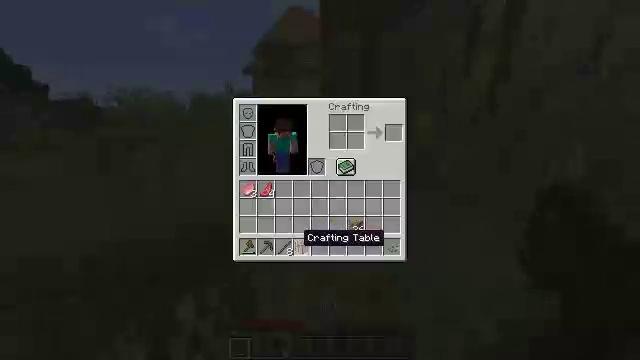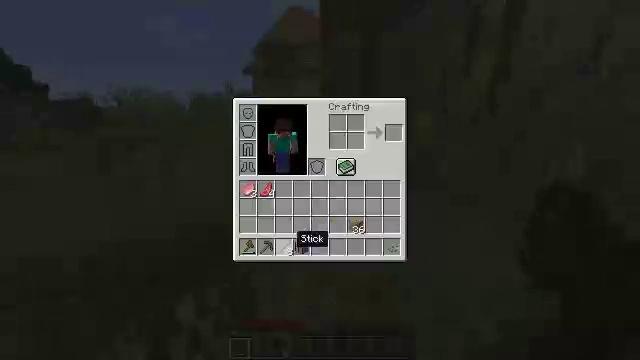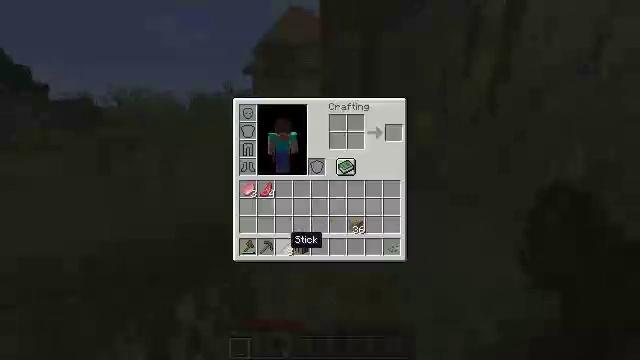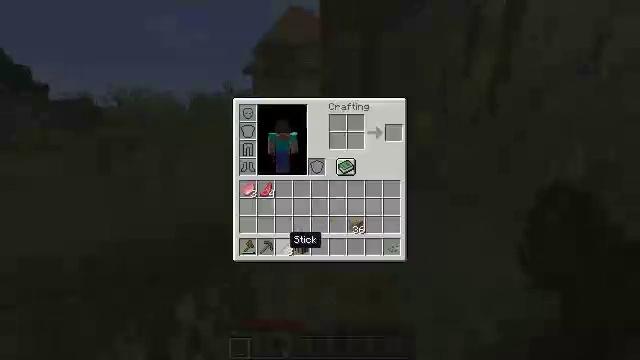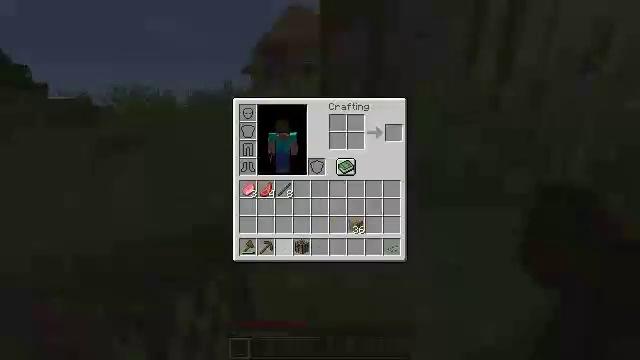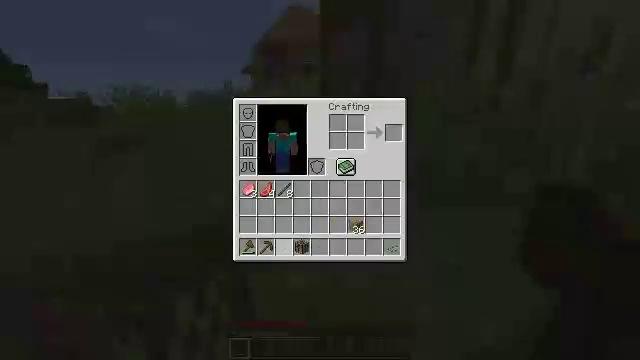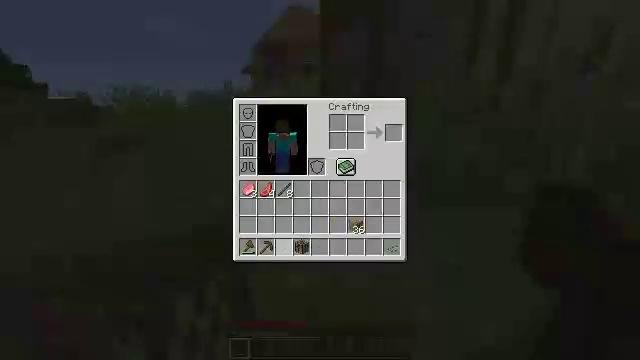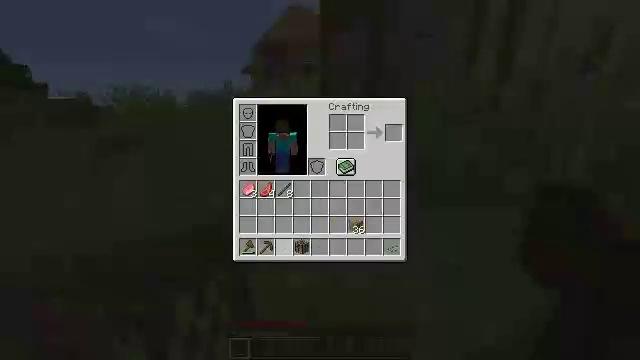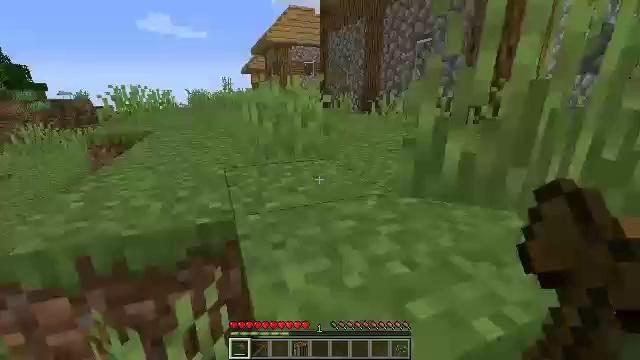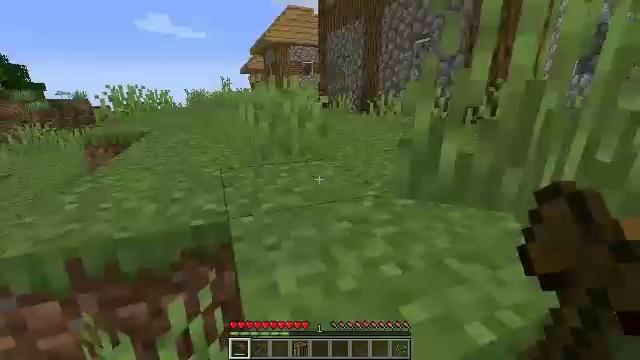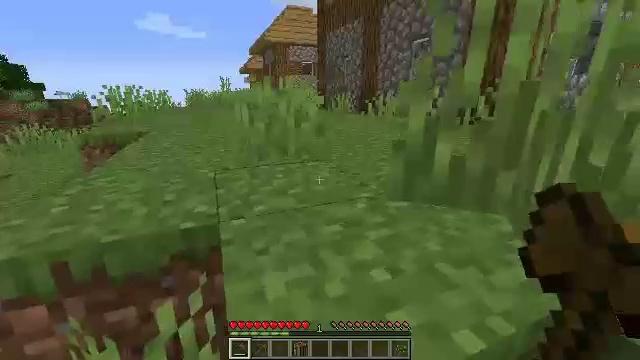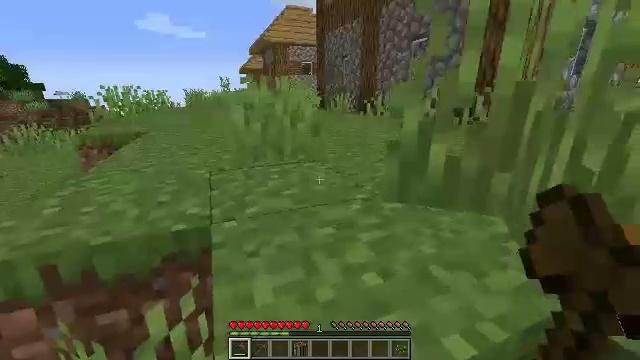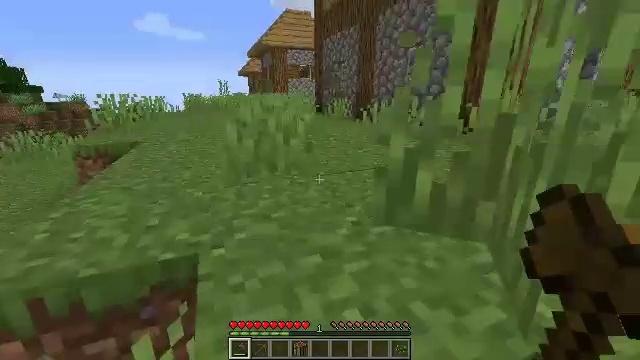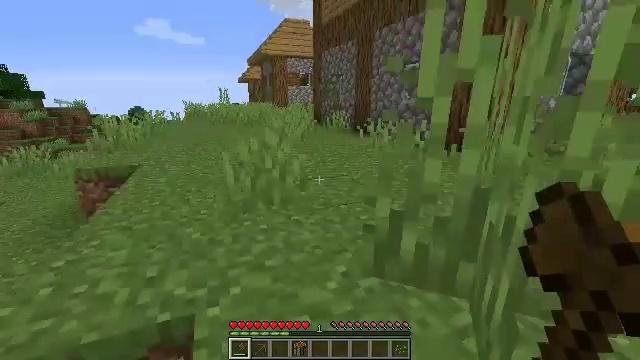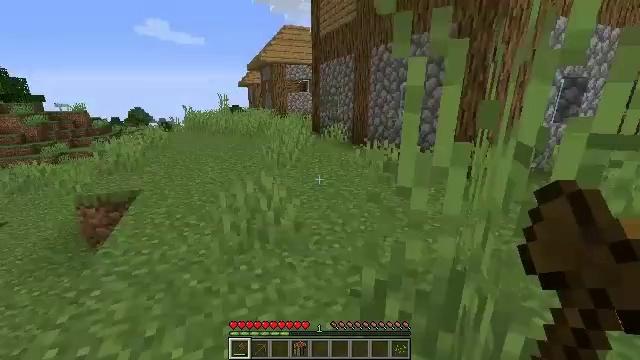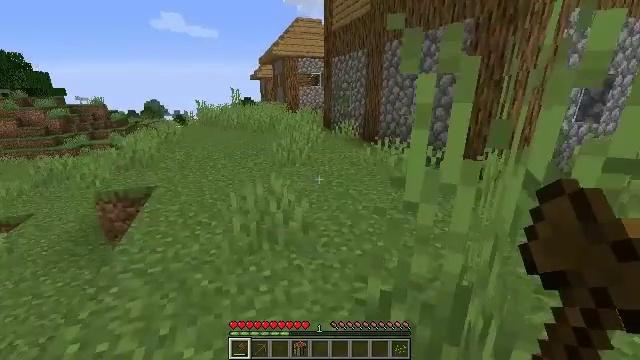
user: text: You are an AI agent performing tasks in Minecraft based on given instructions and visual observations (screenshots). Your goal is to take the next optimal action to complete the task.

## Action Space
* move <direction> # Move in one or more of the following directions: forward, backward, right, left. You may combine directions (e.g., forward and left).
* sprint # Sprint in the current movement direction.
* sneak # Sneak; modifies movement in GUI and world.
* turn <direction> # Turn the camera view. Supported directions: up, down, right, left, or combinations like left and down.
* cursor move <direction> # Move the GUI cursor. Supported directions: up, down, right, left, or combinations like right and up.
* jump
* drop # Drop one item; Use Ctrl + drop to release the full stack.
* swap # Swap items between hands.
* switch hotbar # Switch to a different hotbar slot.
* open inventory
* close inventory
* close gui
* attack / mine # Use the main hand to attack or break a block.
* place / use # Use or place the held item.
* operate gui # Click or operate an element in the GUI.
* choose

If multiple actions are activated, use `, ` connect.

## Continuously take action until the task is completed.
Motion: motion action
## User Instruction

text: Remove a mutton from the inventory.
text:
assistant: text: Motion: sneak
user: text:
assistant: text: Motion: sneak
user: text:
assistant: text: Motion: sneak
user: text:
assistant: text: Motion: sneak, operate gui
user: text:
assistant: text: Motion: sneak, operate gui
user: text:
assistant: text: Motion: sneak
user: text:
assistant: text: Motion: sneak
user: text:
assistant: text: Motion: sneak, close inventory
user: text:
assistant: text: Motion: move forward, close inventory
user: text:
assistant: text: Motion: move forward, close inventory
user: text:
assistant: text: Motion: move forward
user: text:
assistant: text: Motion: move forward, sprint, jump
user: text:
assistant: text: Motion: move forward, sprint, jump
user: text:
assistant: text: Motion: move forward, sprint, jump
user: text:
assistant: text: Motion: move forward, sprint, turn left and down, jump
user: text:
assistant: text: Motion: move forward, sprint, turn left
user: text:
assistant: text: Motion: move forward, sprint
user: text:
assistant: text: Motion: move forward, sprint
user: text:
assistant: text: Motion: move forward, sprint
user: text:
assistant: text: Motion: move forward, sprint
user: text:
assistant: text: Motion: move forward, sprint
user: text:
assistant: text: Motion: move forward, sprint
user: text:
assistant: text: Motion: move forward, sprint, jump
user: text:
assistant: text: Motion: move forward, sprint, jump
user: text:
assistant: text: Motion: move forward, sprint, jump
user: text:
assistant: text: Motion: move forward, sprint, jump
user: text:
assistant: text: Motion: move forward, sprint, jump
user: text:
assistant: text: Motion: move forward, sprint, jump
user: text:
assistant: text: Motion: move forward, sprint, jump
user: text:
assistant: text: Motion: move forward, sprint, jump